Interaction volume radius: 10 \u00c5
Interaction volume height: 10 \u00c5
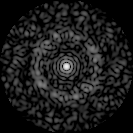
Disorder parameter: 0.8392